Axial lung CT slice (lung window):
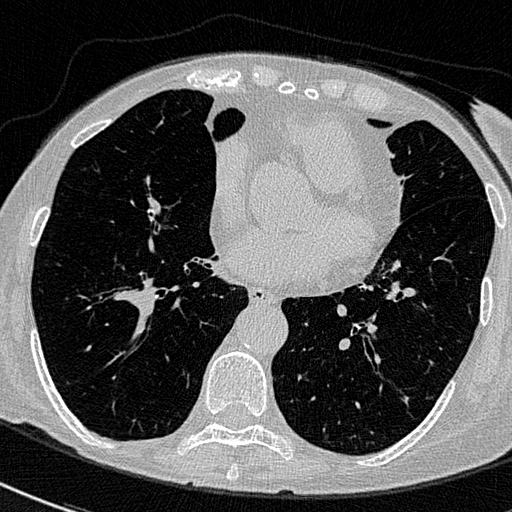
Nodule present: no